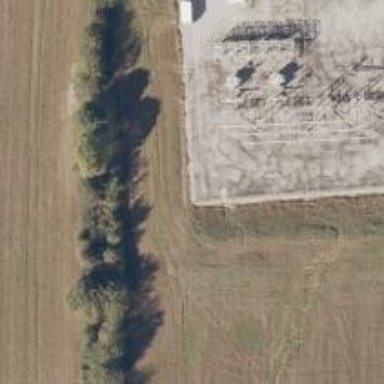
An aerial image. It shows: Distribution level power substation enclosed by fence.